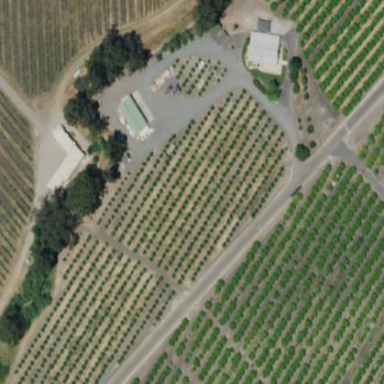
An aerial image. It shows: Vineyard where grapes are grown.